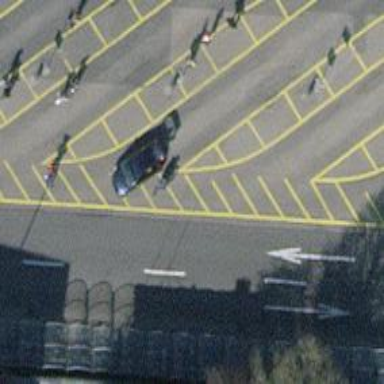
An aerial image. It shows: Bus stop with designated public transport stop position.